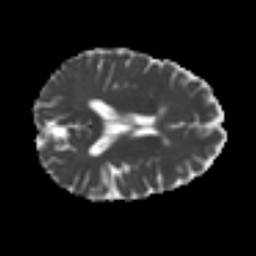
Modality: MD
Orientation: axial
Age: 62
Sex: female
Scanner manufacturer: siemens
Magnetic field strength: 3 T
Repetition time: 4.987 s
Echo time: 0.0792 s